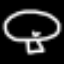
Label: mushroom